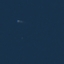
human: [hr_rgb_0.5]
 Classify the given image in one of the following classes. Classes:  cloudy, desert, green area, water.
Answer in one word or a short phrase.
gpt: water